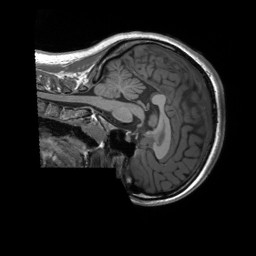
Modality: T1w
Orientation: sagittal
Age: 18
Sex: female
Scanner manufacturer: siemens
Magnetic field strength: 3 T
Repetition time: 2.3 s
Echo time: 0.00232 s